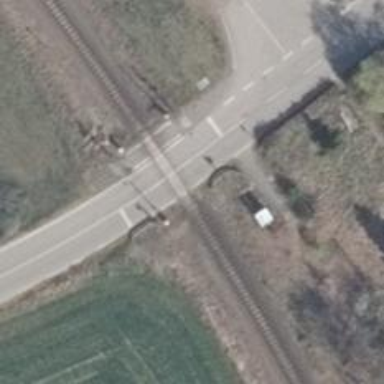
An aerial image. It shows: Railway track.